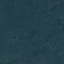
Land use / land cover: Forest